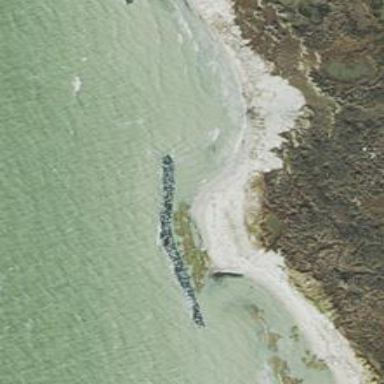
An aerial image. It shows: Breakwater structure.